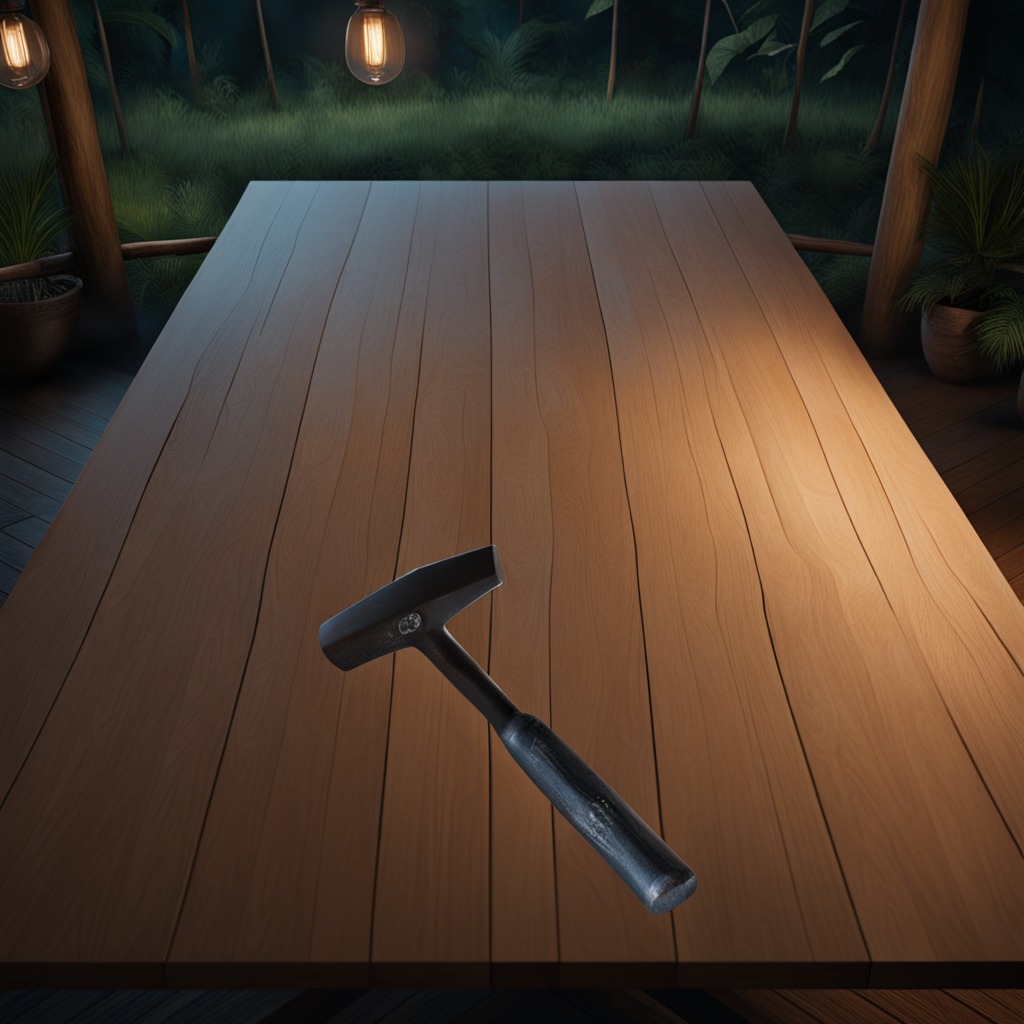
A hammer lies on a wooden table inside a jungle field workshop tent at night.